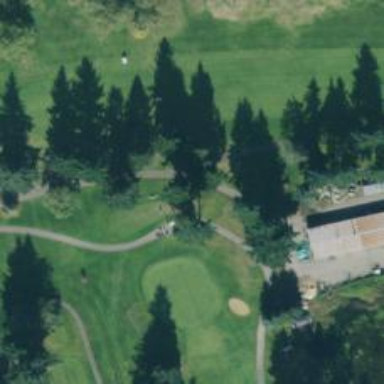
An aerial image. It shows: Golf cartpath that is also road path.